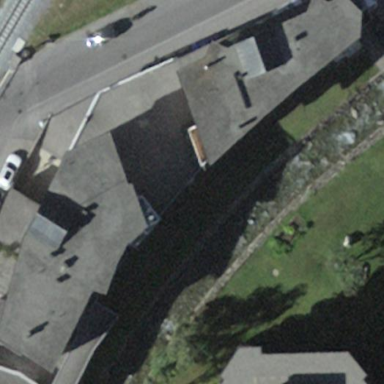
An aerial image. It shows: Building with flat roof.